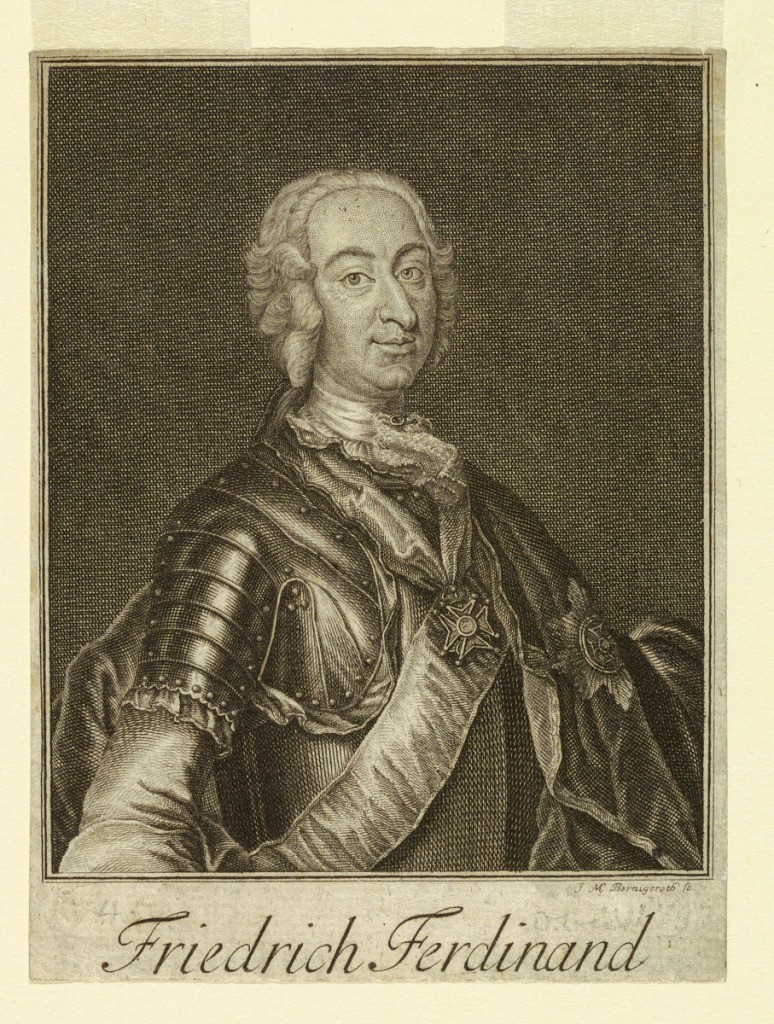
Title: Portrait of Friedrich Ferdinand
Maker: Martin Martin Bernigeroth, German, 1713 - 1767
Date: ca. 1750
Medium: Engraving on paper
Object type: Print
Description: Half-length portrait of a middle-aged man in three-quarter view to right. He is wearing a wig, and dressed in armor. He wears a wide ribbon with an order.